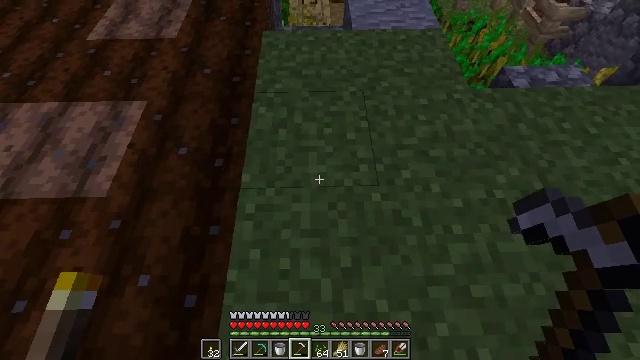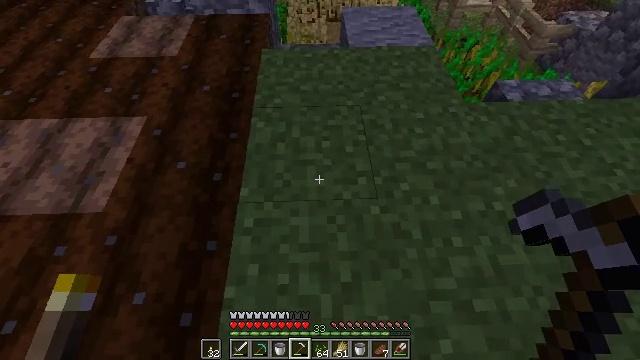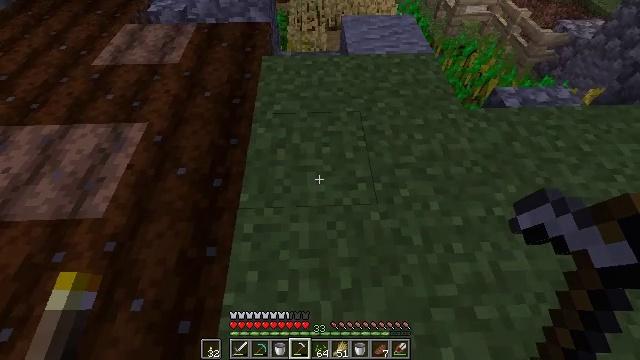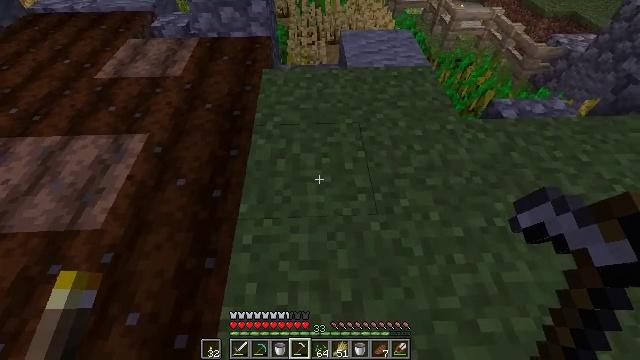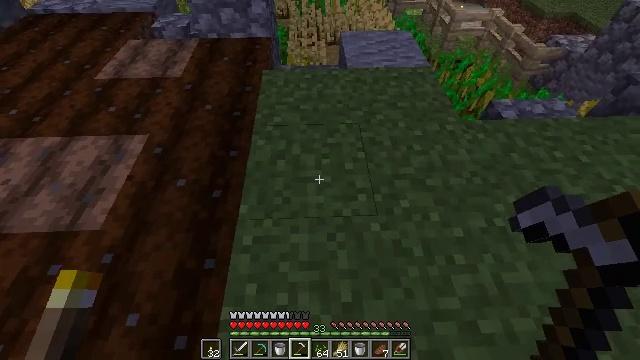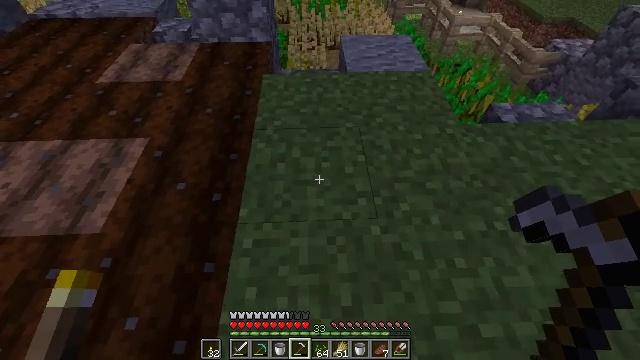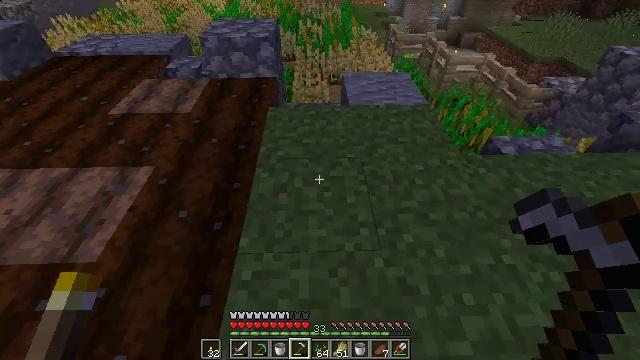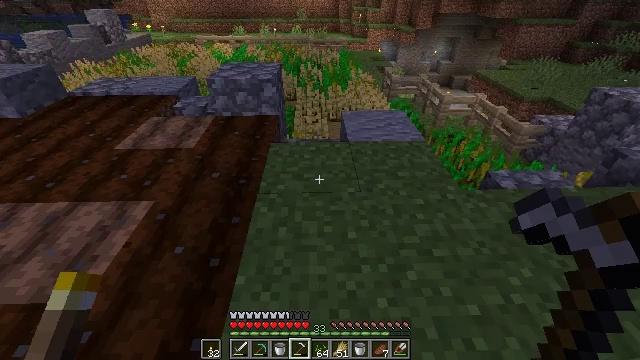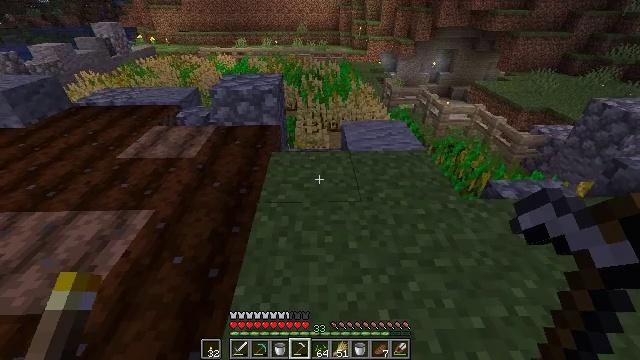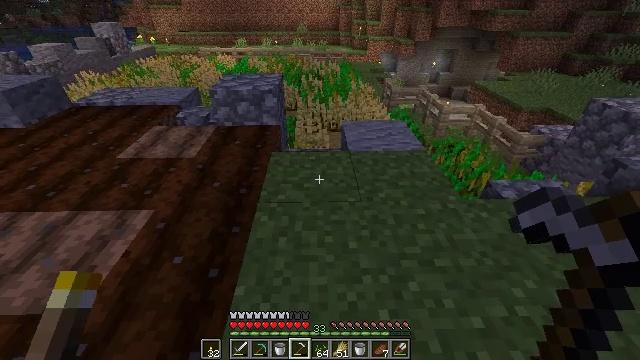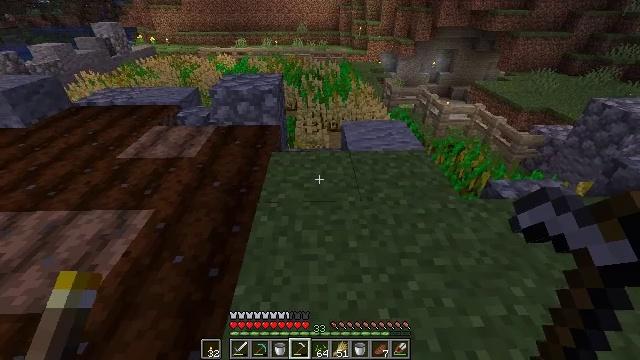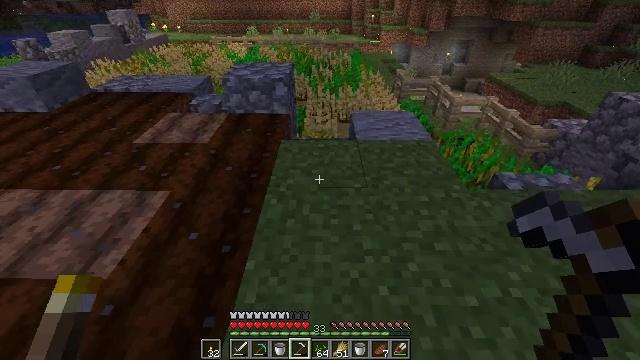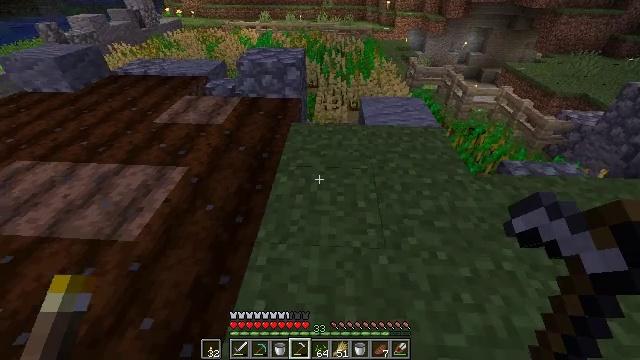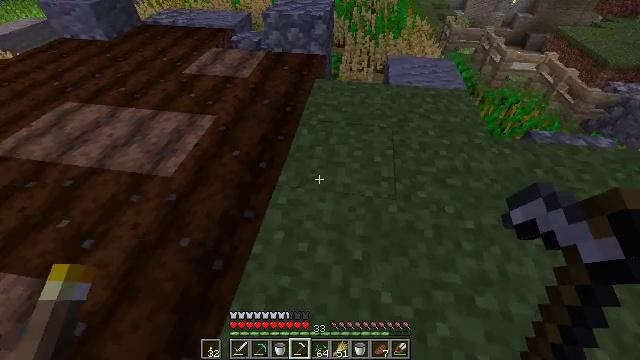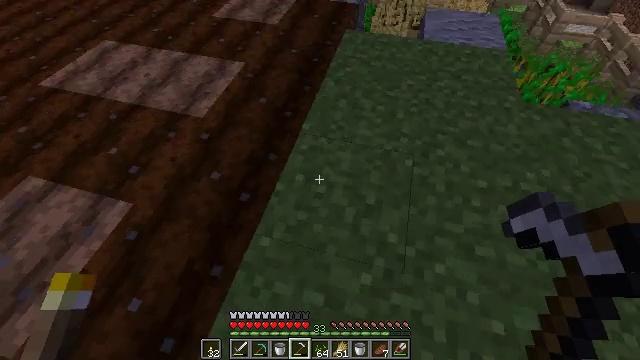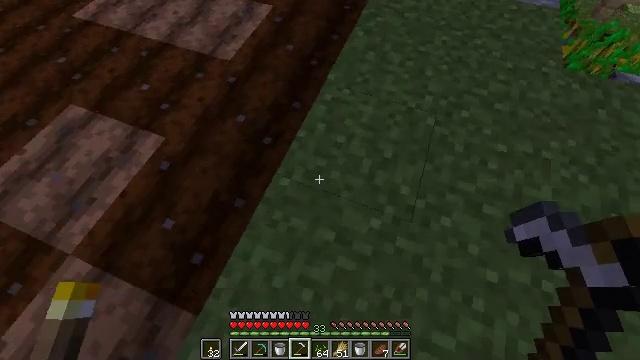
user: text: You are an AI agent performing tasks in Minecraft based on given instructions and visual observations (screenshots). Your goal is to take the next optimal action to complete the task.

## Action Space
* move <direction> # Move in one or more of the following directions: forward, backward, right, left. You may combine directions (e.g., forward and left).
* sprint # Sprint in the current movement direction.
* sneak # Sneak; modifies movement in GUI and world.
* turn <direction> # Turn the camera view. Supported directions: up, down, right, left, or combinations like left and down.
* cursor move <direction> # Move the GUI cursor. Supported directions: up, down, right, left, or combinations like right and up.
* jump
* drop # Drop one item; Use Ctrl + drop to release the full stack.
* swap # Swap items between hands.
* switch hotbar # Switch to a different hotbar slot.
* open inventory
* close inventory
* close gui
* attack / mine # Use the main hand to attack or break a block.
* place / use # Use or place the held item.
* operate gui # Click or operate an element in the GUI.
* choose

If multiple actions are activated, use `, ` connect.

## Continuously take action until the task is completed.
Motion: motion action
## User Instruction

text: Gather grass block for landscaping.
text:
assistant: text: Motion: turn up
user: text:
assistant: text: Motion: turn up
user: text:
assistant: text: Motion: turn up
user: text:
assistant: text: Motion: no_op
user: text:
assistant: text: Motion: no_op
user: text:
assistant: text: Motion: turn up
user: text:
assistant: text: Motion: turn up
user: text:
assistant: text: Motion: turn up
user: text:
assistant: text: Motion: no_op
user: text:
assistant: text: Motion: move back
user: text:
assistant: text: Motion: move back, turn left and down
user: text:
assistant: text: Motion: move back, turn left and down
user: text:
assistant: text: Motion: move back, turn left and down
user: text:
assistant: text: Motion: move back, turn left and down
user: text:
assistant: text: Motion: move back, turn left and down
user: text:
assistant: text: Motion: move back, turn left and down
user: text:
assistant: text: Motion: move back, turn left and down
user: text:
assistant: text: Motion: move back
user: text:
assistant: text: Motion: move back, turn left
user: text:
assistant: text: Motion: move back, turn left and up
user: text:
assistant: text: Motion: move back, turn left and up
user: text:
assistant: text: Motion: turn left and up
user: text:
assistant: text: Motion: turn up
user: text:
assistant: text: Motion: no_op
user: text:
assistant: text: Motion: no_op
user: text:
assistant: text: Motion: no_op
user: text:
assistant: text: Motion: turn up
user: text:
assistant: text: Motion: turn up
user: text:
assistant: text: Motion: no_op
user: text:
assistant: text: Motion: no_op